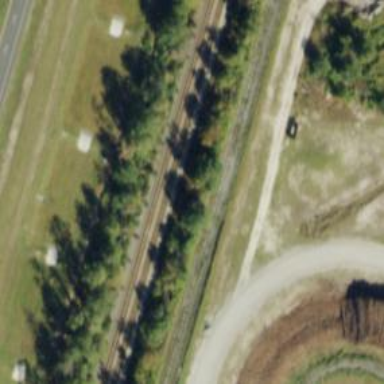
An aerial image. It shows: Disused railway spur line.